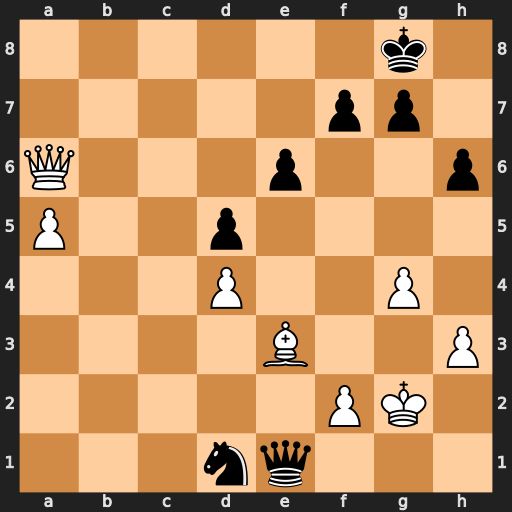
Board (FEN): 6k1/5pp1/Q3p2p/P2p4/3P2P1/4B2P/5PK1/3nq3
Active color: w
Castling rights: -
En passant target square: -
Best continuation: Qc8+ Kh7 Qc2+